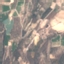
Land use / land cover: PermanentCrop